Question: I'm creating a Sonata Admin page for an Entity (generated with Symfony CLI).
In this Entity I have 3 textfields and 1 checkbox(boolean). Everthing is well generated except the checkbox. The checkbox is strangly located and there is no label.
In the configureFormFields I defined the checkbox field as it:
'''
->add("online",null, array('required' => false, "label" => "My label"))
'''
And on the Entity I have:
'''
/**
* @ORM\Column(name="online", type="boolean", nullable=false)
*/
private $online;
'''
Here is a screenshot:

Is it a known problem? Have you got any solution?
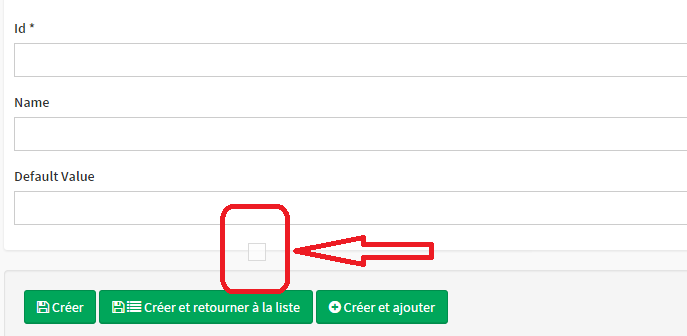
Answer: OK I found the solution:
I was using Symfony when I changed to Symfony problem was fixed!
So I look in SonataAdmin GitHub issue to found this working solution:
<URL>
At the end I am in Symfony 2.6 with checkbox label.